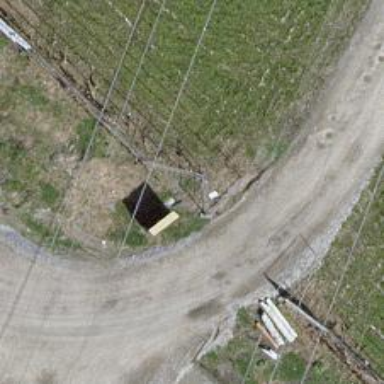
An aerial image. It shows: Lift gate barrier.